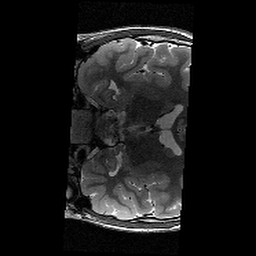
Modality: T2w
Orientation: coronal
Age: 11
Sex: male
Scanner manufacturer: siemens
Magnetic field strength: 3 T
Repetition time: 9.23 s
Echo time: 0.067 s